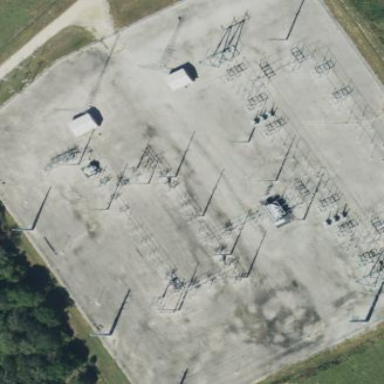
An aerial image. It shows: Power substation with transmission level designation. It is enclosed by fence.